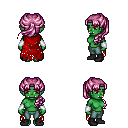
a pixel art fantasy rpg character, female body template, orc, green skin, red tattered cape, teal pants, pink princess hairstyle, white cloth bracers, black shoes, four views (front, back, left, right), 2x2 character sprite sheet, small pixel art, hard edges, no anti-aliasing